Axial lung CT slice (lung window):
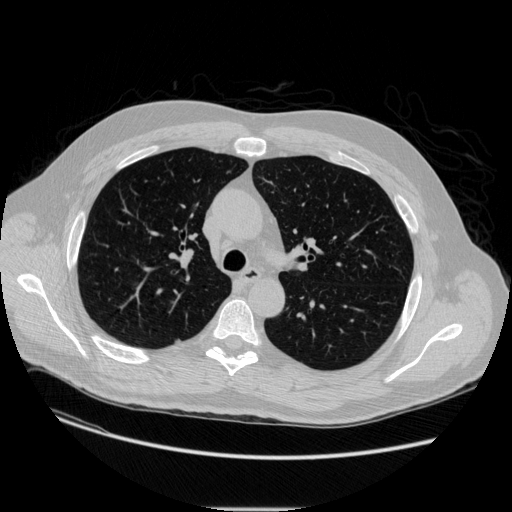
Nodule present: no